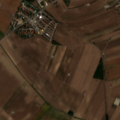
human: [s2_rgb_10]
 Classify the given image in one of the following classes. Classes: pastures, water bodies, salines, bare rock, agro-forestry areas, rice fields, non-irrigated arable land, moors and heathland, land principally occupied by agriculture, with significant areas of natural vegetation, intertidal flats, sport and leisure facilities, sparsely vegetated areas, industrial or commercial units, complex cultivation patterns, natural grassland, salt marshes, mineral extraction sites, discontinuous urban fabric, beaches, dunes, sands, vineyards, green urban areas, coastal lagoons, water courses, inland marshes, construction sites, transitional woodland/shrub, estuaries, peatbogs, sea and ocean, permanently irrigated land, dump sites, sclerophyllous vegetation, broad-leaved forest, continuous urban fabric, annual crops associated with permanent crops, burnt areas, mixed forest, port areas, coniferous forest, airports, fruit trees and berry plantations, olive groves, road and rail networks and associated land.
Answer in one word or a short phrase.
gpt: discontinuous urban fabric, non-irrigated arable land